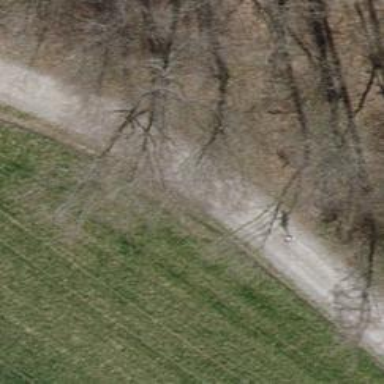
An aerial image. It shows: Path on the ground.